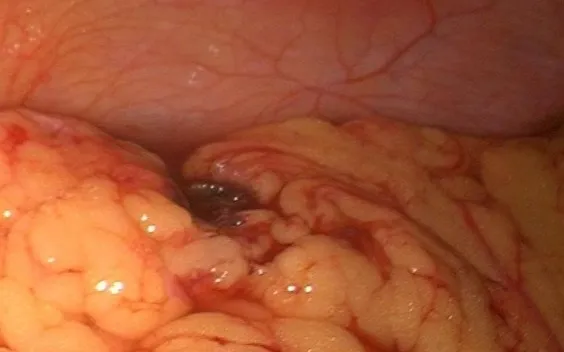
A friable mass of about 30 mm removed by forceps and bipolar scissors.
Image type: endoscopy (other_endoscopy)